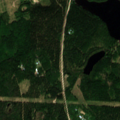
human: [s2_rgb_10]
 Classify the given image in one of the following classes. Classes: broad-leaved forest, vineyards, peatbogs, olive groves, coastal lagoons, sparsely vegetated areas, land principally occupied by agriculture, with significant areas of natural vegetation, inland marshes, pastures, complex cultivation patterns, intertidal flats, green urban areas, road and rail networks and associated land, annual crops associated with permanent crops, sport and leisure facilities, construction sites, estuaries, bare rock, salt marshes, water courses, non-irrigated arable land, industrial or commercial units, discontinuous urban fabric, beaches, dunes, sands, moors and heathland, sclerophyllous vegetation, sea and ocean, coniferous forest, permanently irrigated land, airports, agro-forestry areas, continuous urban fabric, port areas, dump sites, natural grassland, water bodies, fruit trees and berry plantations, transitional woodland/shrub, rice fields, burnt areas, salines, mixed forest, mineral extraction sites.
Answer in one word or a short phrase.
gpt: broad-leaved forest, coniferous forest, mixed forest, water bodies